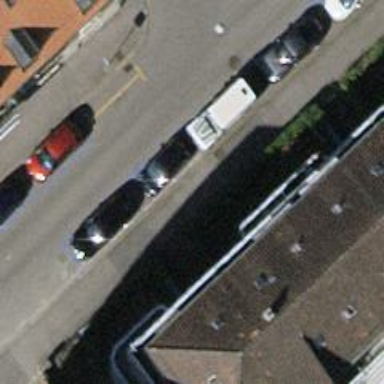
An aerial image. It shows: Kerb serving as barrier.